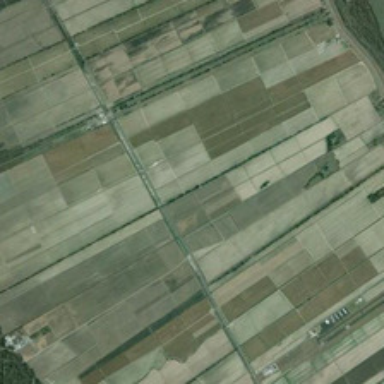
Many pieces of green farmlands are together .